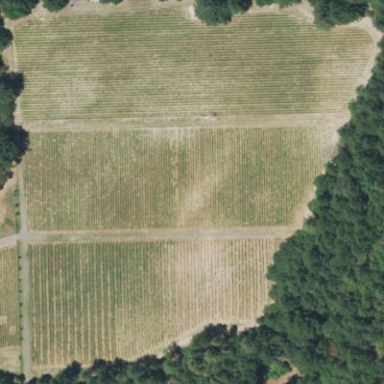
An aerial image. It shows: Vineyard with wine grapes as the main crop.